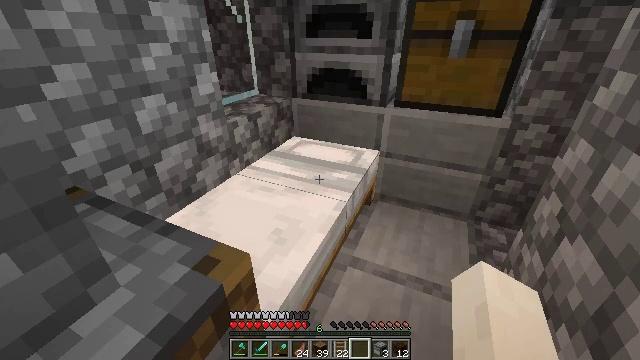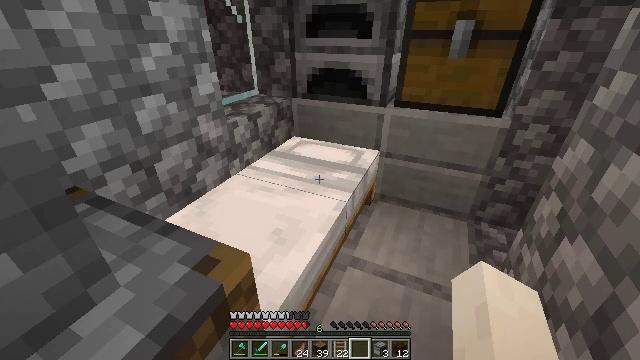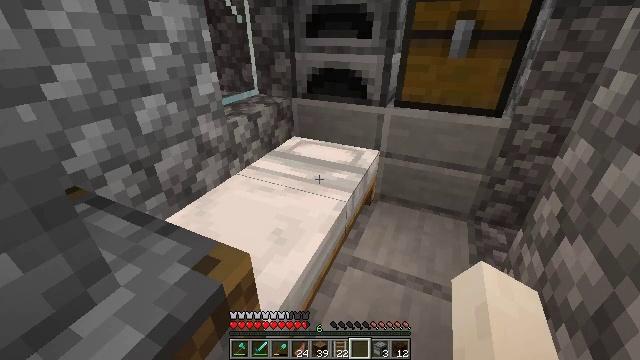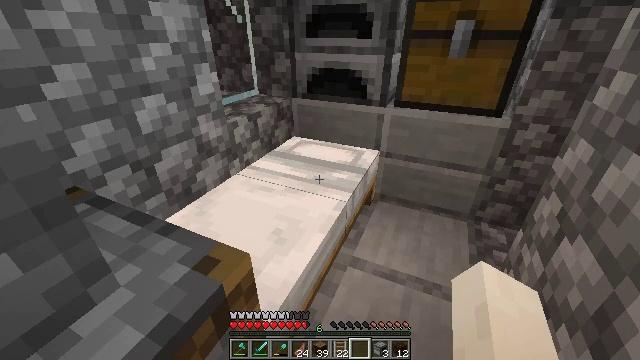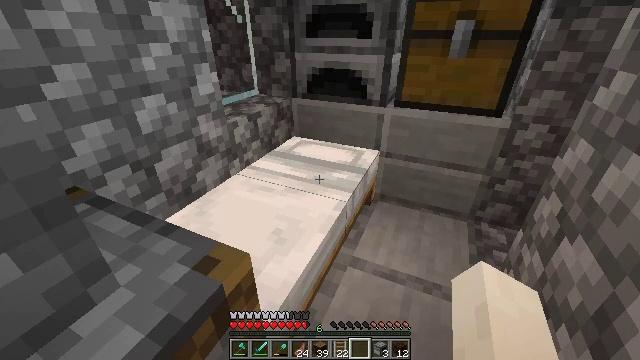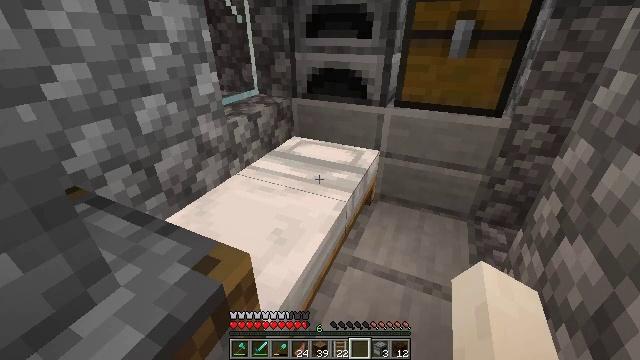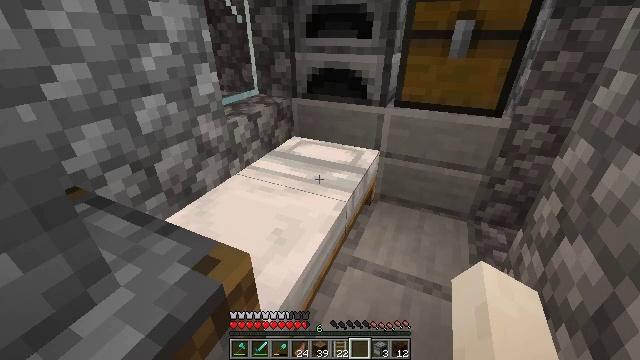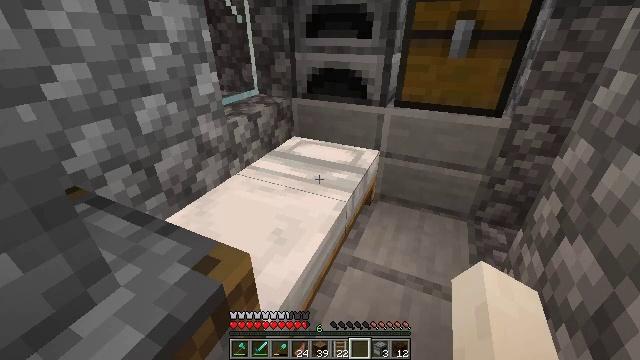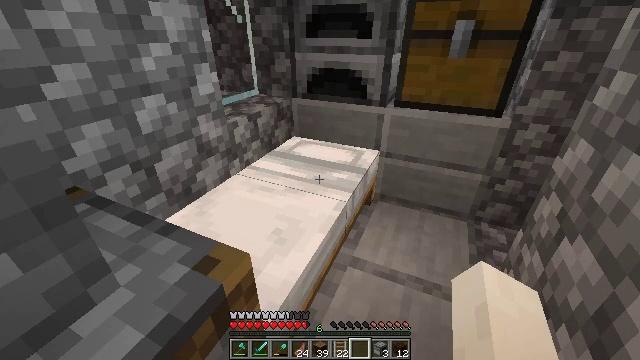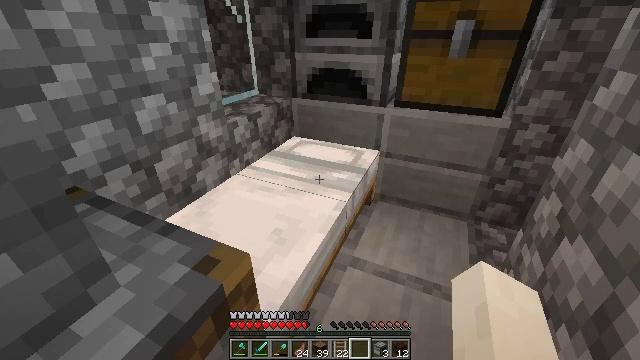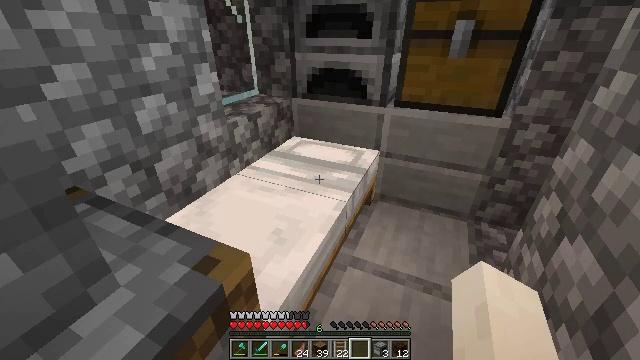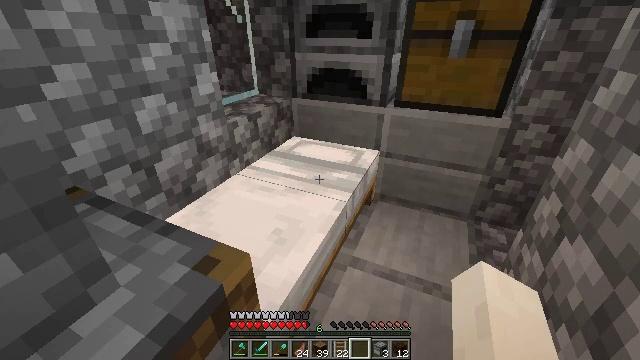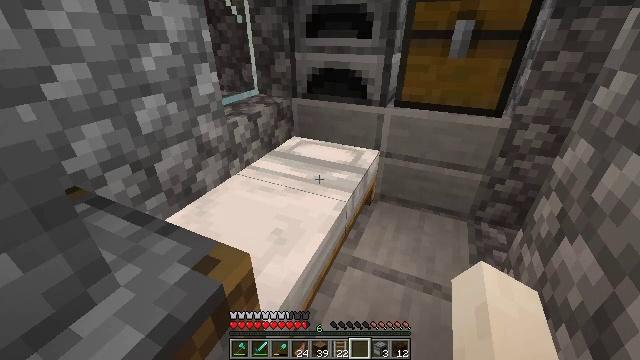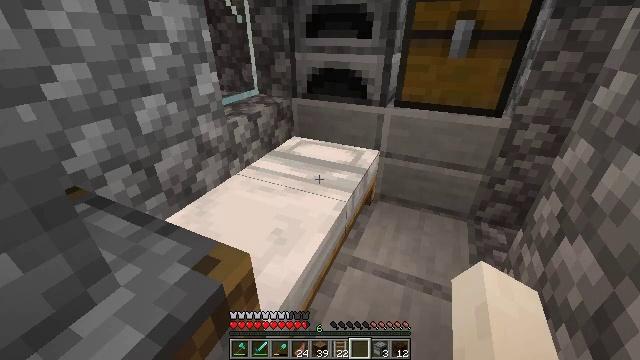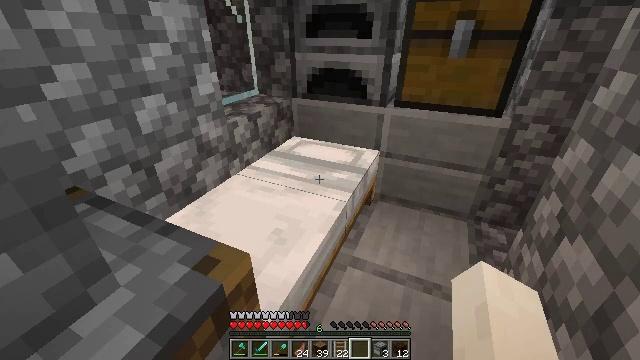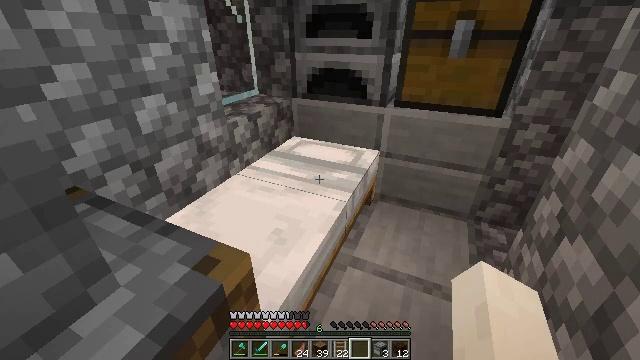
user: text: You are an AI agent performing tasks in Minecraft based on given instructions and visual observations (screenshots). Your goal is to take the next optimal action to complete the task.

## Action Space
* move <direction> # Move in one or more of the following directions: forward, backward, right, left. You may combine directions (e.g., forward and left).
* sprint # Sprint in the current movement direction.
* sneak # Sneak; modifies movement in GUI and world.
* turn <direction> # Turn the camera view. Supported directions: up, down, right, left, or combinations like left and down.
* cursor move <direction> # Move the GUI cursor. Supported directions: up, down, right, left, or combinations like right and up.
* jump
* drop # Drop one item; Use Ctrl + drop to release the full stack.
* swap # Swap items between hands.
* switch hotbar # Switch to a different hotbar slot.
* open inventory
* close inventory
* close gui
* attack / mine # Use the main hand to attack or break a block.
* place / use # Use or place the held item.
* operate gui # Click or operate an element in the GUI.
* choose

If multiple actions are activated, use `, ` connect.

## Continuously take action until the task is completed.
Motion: motion action
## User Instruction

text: Attack the large fern to gather it.
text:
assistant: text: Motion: no_op
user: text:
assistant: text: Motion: no_op
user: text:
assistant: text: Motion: no_op
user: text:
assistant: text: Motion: no_op
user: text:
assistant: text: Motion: no_op
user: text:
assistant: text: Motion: no_op
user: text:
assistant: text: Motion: no_op
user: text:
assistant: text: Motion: no_op
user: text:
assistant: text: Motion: no_op
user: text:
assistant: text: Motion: no_op
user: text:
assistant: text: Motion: no_op
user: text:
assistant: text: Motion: no_op
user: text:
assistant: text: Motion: no_op
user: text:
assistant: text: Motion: no_op
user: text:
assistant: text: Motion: no_op
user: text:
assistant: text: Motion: no_op
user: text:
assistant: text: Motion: no_op
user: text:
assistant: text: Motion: no_op
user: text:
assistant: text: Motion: no_op
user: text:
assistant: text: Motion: no_op
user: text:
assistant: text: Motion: no_op
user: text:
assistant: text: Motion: no_op
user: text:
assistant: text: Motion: no_op
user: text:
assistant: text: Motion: no_op
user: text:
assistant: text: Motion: no_op
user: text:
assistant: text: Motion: no_op
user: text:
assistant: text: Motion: no_op
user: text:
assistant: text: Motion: no_op
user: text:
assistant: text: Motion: no_op
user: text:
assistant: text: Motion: no_op